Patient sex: F
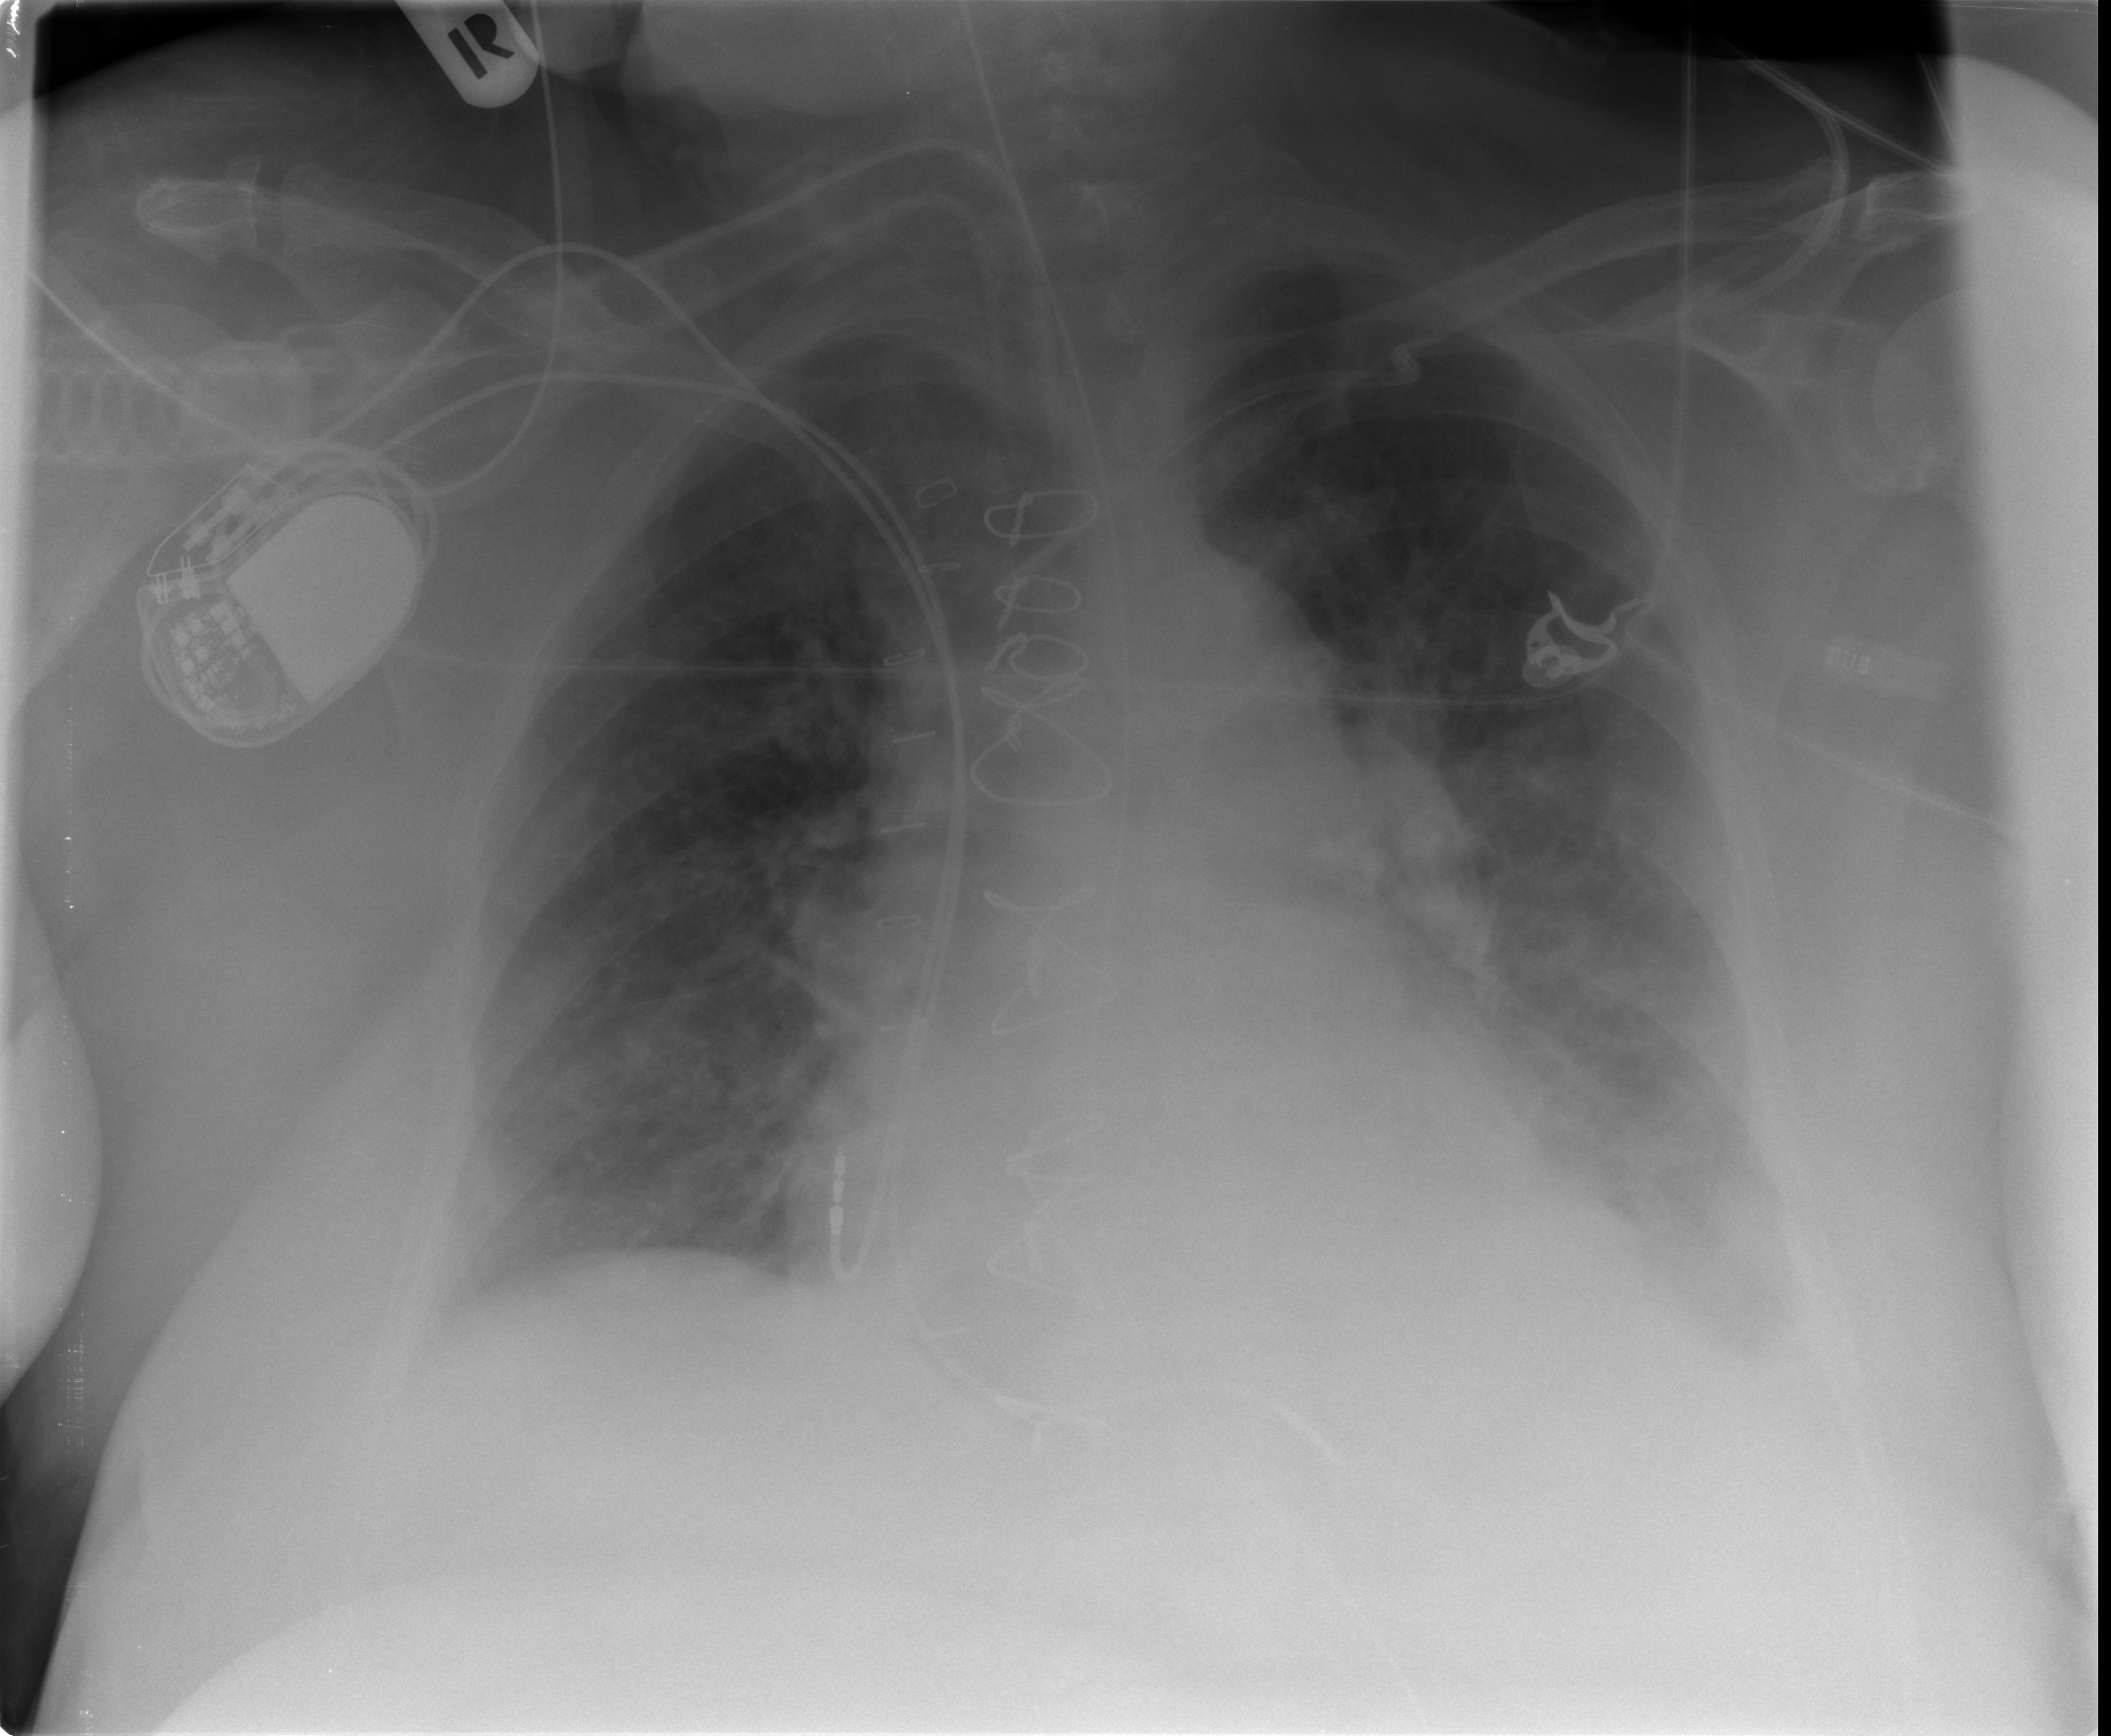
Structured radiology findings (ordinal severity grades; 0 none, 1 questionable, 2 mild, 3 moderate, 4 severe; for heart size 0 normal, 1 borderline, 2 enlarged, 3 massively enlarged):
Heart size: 2
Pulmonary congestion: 2
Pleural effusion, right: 1
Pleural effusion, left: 2
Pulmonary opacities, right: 1
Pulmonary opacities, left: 1
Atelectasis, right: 2
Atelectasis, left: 2